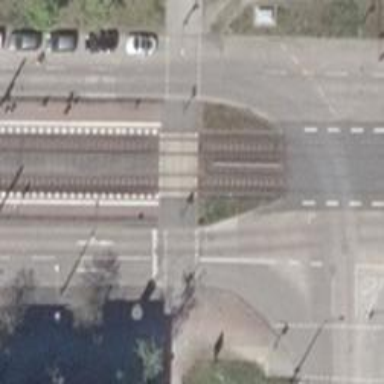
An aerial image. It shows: Tram stop position for public transport.